Interaction volume radius: 10 \u00c5
Interaction volume height: 10 \u00c5
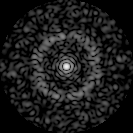
Disorder parameter: 0.8524